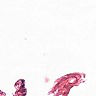
Metastatic tissue present: no